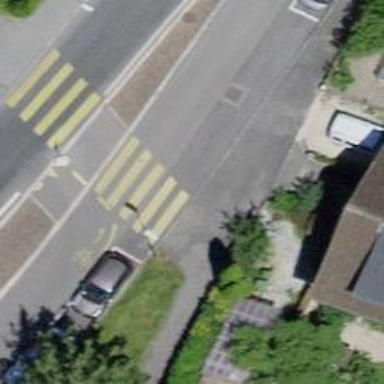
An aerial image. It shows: Marked road crossing.